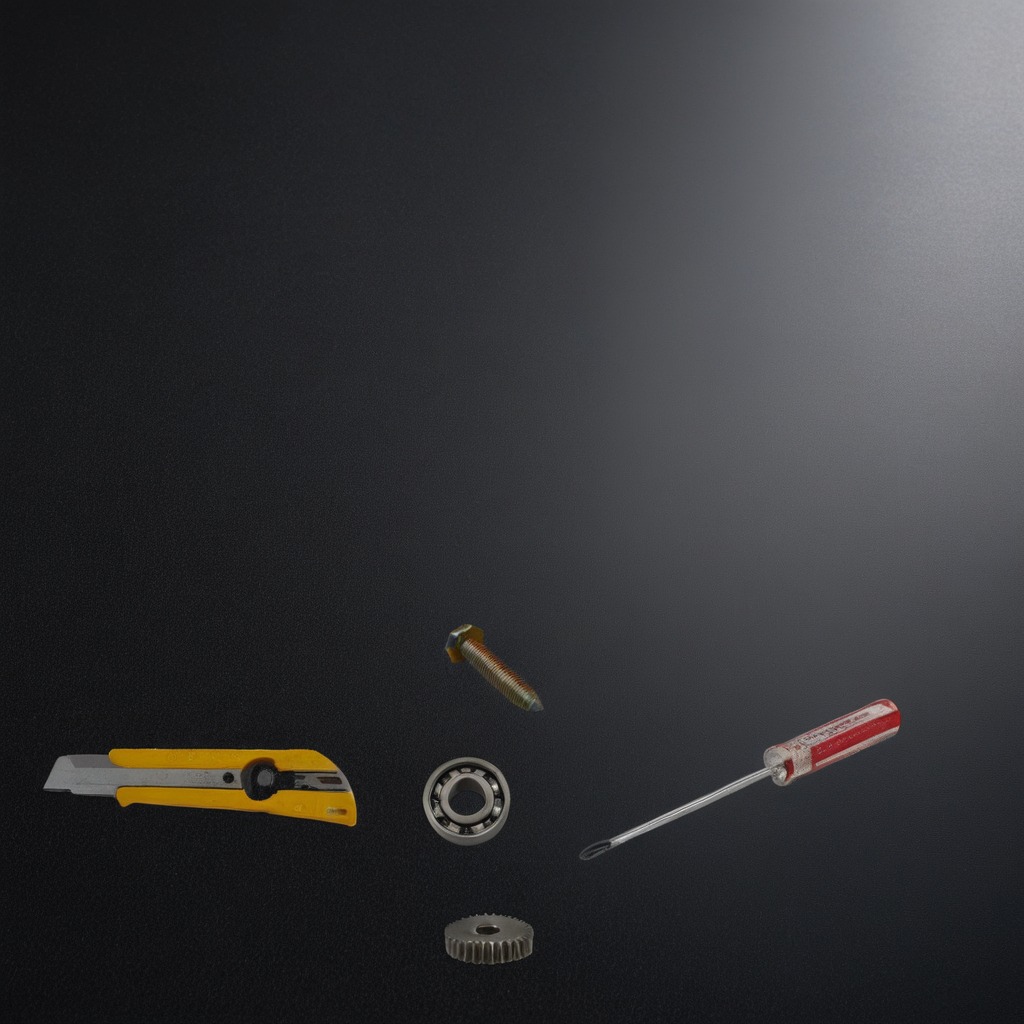
A ball bearing, a gear with teeth, a knife, a screwdriver and a screw are lying on the granite tabletop.